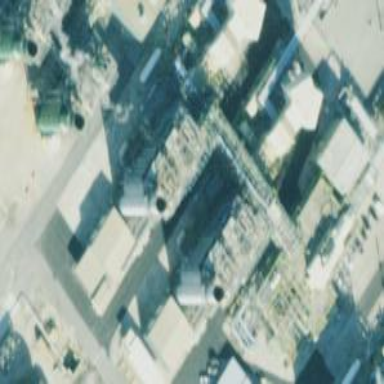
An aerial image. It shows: Gas-powered generator.